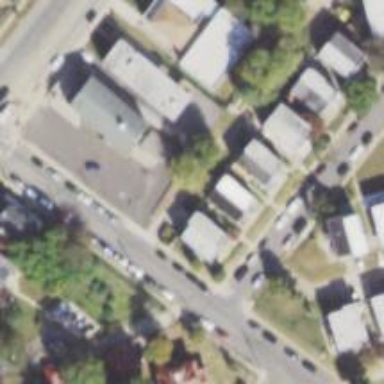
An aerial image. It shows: Alley classified as service road.